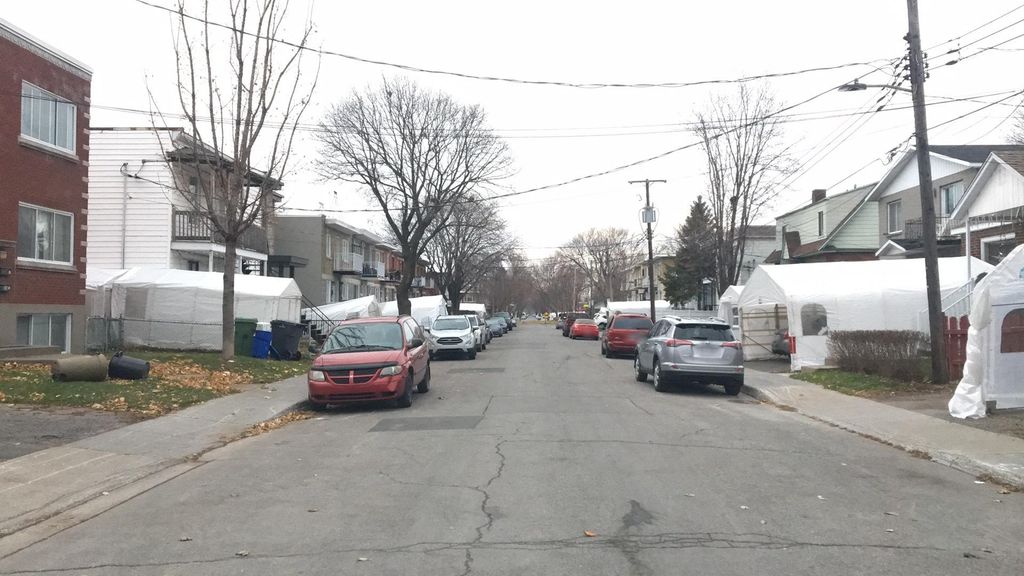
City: montreal